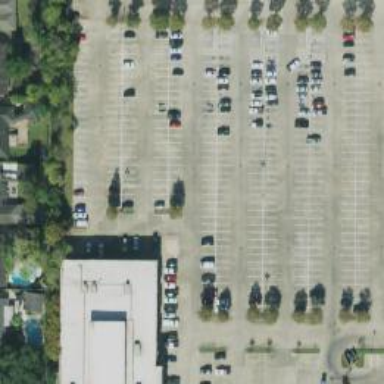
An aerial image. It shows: Parking space.